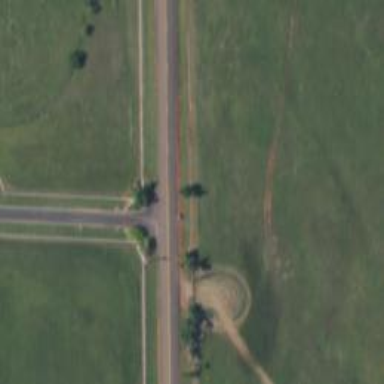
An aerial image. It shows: Tertiary road.